Question: Consider the following repository:

You can see we have 7 revisions (counting C0, the initial repo state). Here's what I'm trying to accomplish: we want to copy the repository, but only including revisions C0 through C3.
Conceptually, this feels to me like a git <URL> operation, but restricted to only the first 4 revisions. We want a new repository that retains history information on commits C0, C1, C2, and C3, but excludes everything after that.
I initially thought git clone with the "depth" parameter would work, but that allows you to start at the most recent revision and work backwards, correct? What I want to do is start at the oldest revision and work forward 3 revisions.
So, then I thought it might be possible to use git clone with <URL> for a range of commits. I tried a few different range selections, including 'git clone {url} c0...c3'. But git simply interprets the range as a target folder, can creates a folder named 'c0...c3' and places the repository clone in that folder.
Is it possible to copy a respository, and only grab revisions 0 through ? In my case, there are no branches to deal with, it's a single straight-line repo.
We're going to create a new product starting off the repo code at C3. It will never be merged back into the source project, as it's going to wind up completely diverging. If there is any code sharing between the two projects, it will be "offline" as far as git is concerned.
I understand we could branch off C3, but we very much want to keep the repos separate. Having said that, maybe branching is a part of the solution in creating a clean repo? Branch, clone the branch, then delete everything that is not either in the branch of an ancestor? But I'm not sure if we can or how to accomplish the deletion.
Background: an intellectual property dispute. We know that everything C3 and prior is "clean" IP, and there's question about the ownership of C4 and forward. We want to leave the current project as it is (and let the various parties dispute about it) and then move forward from a known "clean" commit. If we simply branched and kept working in the same repo, that's a little "too close for comfort" to the IP dispute. Everything we can do to separate ourselves from C4 and forward is good for us.
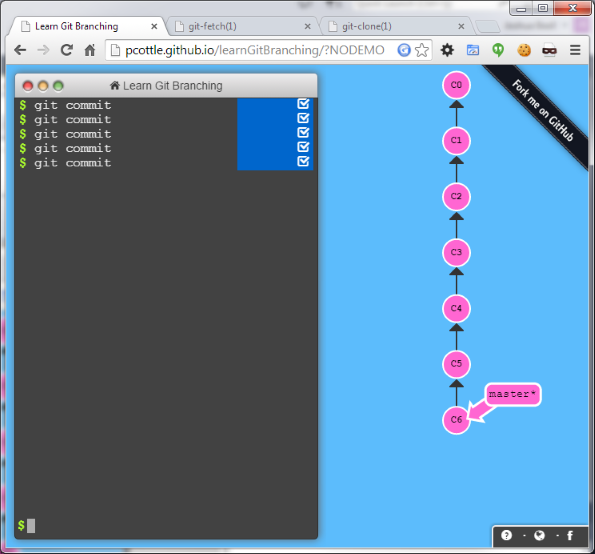
Answer: You can always create a new branch from any specific commit.
'''
git checkout -b new_branch <sha-of-C3>
'''
So now, this 'new_branch' is completely clean.
Creating a new repo out of it is simple - Just create a fresh repo on github (say 'https://github.com/Josh/newrepo'), and add this repo as a remote in your existing repo as below:
'''
git remote add newrepo https://github.com/Josh/newrepo
'''
And now, push the 'new_branch' on this 'new_repo'
'''
git push newrepo new_branch:master
'''
This will create a branch 'master' on 'newrepo', which will be same as the 'new_branch'.
Once you've verified all is well, you can delete your existing repo and start with a fresh clone of 'newrepo'.